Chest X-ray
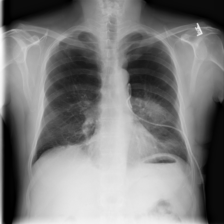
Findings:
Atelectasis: negative
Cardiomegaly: negative
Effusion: negative
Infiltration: negative
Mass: positive
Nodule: negative
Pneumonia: negative
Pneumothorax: positive
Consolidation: negative
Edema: negative
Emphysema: negative
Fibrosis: negative
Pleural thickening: negative
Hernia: negative